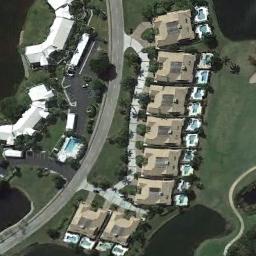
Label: dense_residential